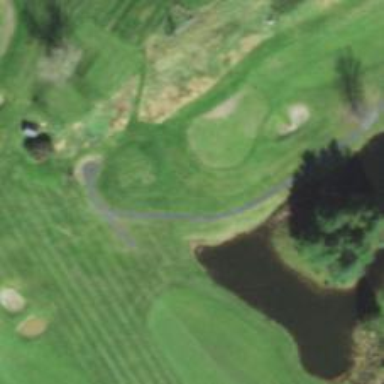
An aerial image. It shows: View of golf hole.